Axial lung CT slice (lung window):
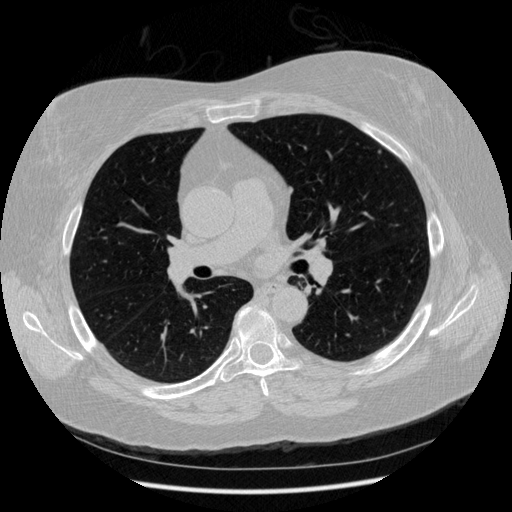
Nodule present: yes
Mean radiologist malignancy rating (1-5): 2